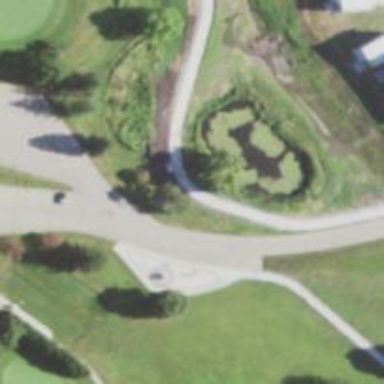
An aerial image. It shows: Path for both road and golf.